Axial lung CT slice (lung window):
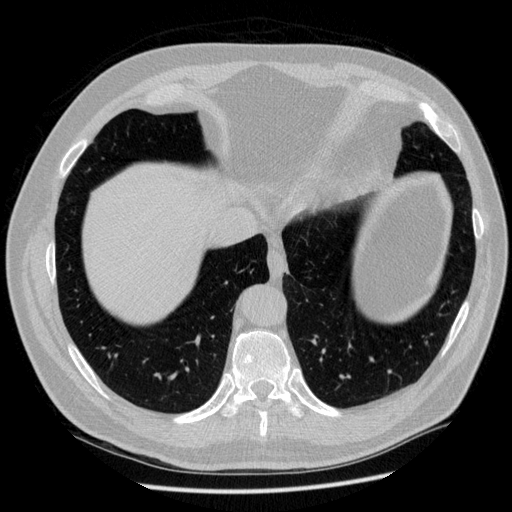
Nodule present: no